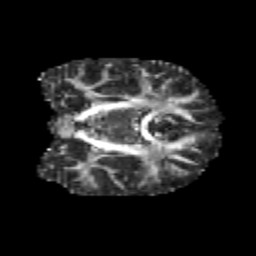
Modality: FA
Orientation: coronal
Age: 9
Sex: female
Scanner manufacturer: siemens
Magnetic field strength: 3 T
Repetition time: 3.8 s
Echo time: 0.07 s